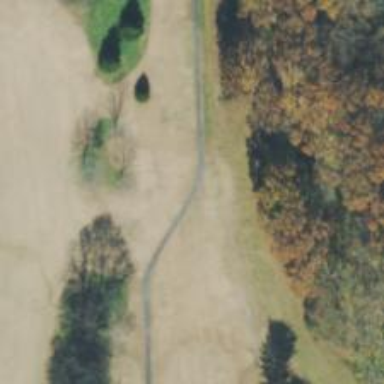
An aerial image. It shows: Path used for both walking and golf.